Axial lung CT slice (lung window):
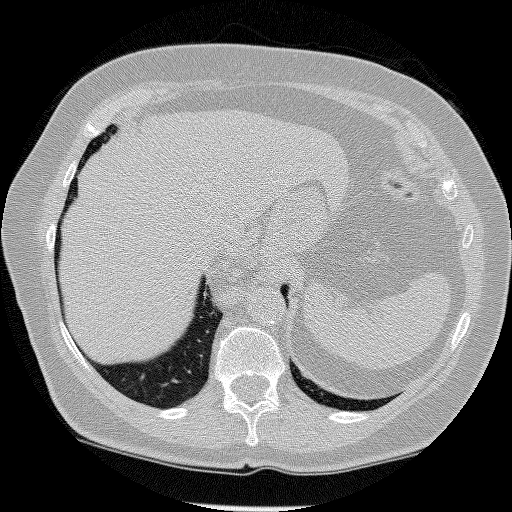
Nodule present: no